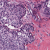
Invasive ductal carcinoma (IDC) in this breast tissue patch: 0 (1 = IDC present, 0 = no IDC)